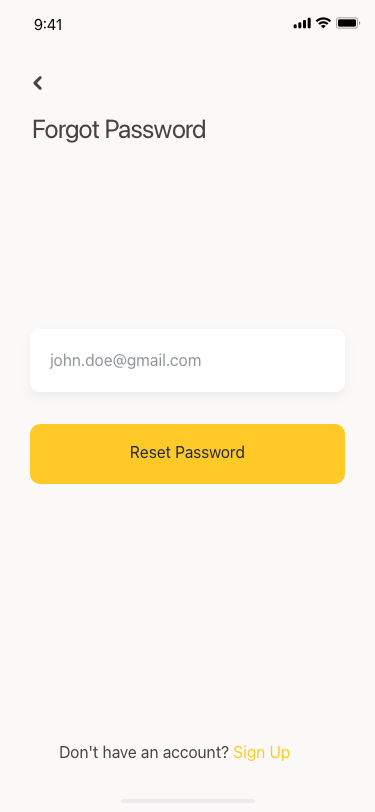
Text in this UI design:
Don't have an account? Sign Up